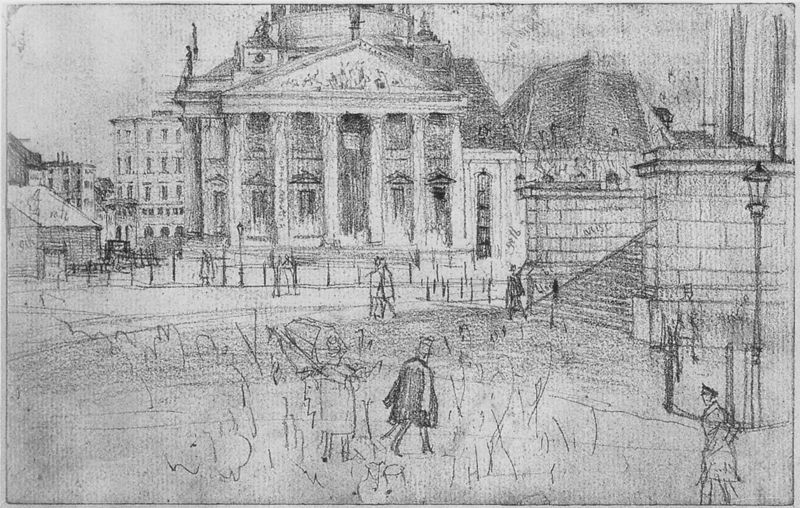
Titel: Studie zur Aufbahrung der Märzgefallenen
Künstler: Adolph Menzel
Institution: Berlin, Staatliche Museen, Kupferstichkabinett
Schlagwörter: menschen, stadt, kreide, laterne, laternen, pastell, skizze, strasse, säule, säulen, zeichnung, gebäude, haus, zylinder, architektur, häuser, kirche, theater, passanten, mauer, platz, treppe, stufen, berlin, dom, kohle, straßenszene, bürgertum, bleistift, entwurf, kohlezeichnung, bleistiftzeichnung, sarg, schemen, beamter, klassisch, kapitel, säulenhalle, klassizistisch, pastel, blei, treppenaufgang, vorhalle, stiegen, grafit, 30er jahre, pastelzeichnung, grafitzeichnung, silberzeichnung